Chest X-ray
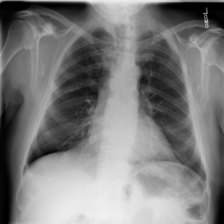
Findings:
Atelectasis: negative
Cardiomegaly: negative
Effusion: negative
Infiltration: negative
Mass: negative
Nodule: negative
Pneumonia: negative
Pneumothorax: negative
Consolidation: negative
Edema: negative
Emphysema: negative
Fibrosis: negative
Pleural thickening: negative
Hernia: negative